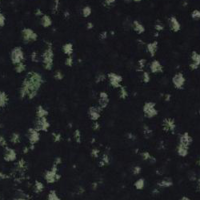
EUNIS habitat code: 43
Species observed at this site:
Epipactis atrorubens